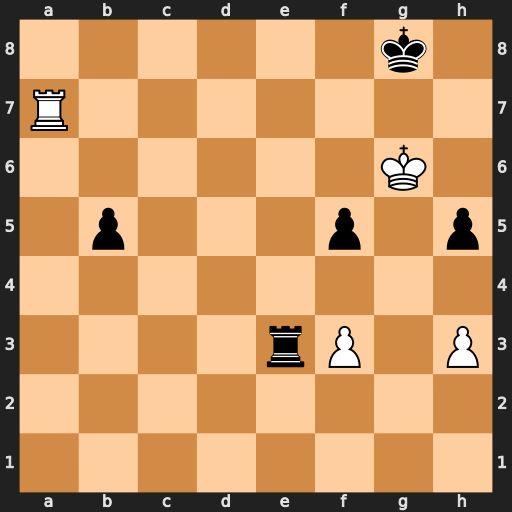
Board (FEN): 6k1/R7/6K1/1p3p1p/8/4rP1P/8/8
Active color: w
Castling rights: -
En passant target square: -
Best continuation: Ra8+ Re8 Rxe8#